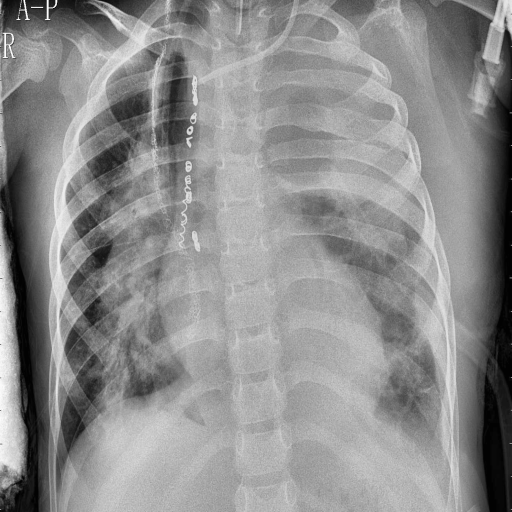
Finding: PNEUMONIA